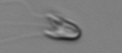
Label: Chrysochromulina_lanceolata